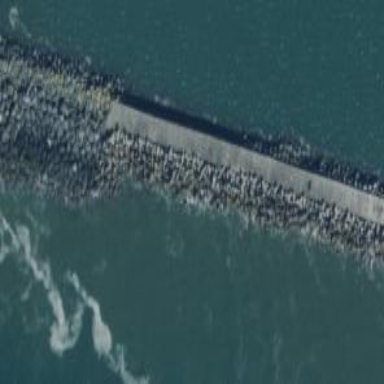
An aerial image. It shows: Breakwater structure.